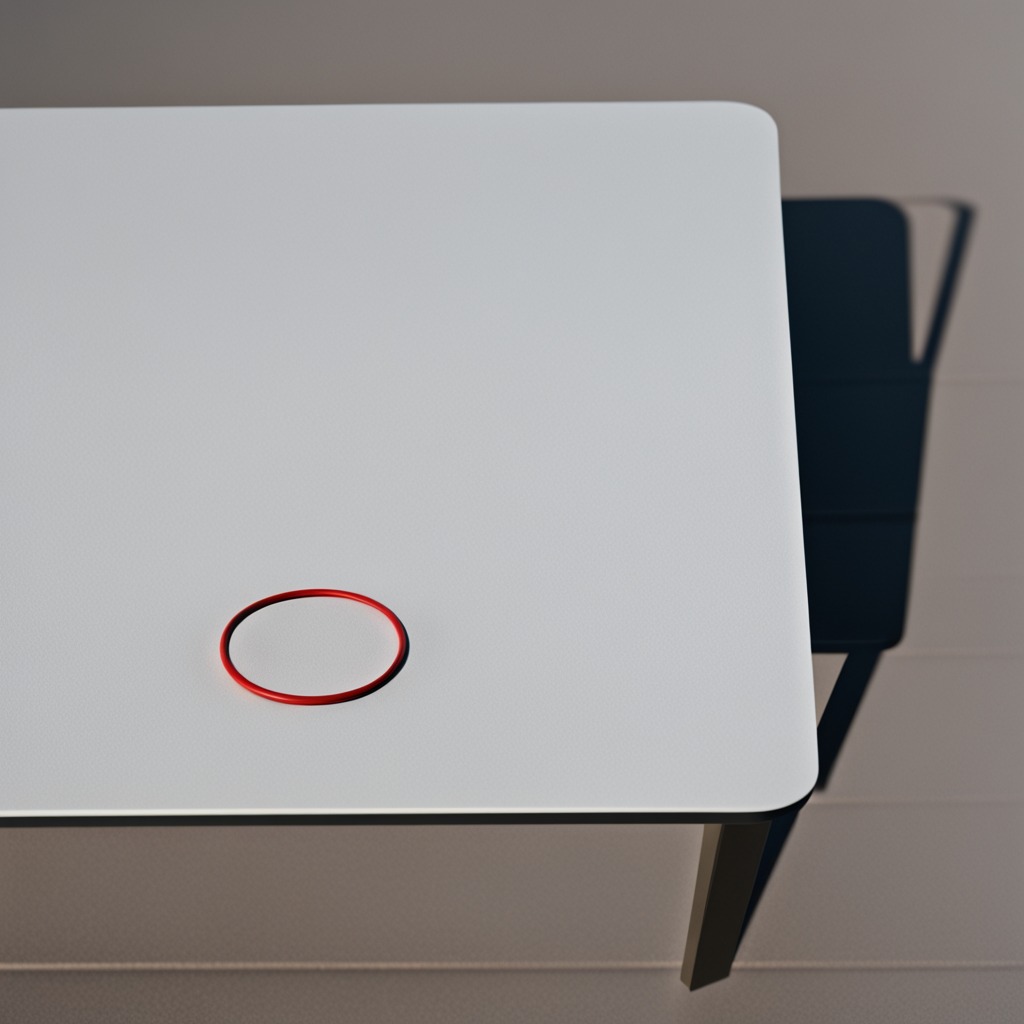
A rubber O-ring lying on the table in a temporary outdoor tool station.